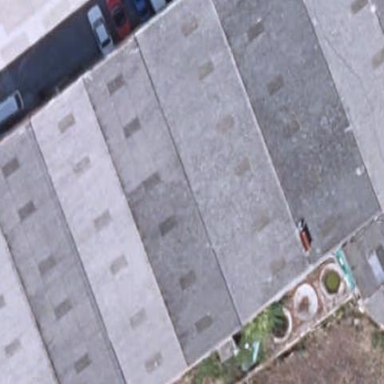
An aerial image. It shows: Industrial building.